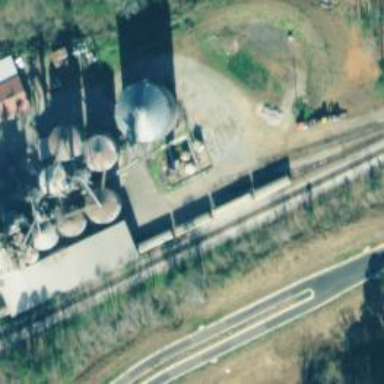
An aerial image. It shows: Rail spur service.